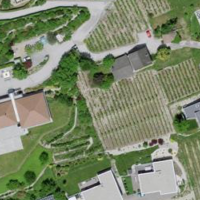
EUNIS habitat code: 40
Species observed at this site:
Euplagia quadripunctaria